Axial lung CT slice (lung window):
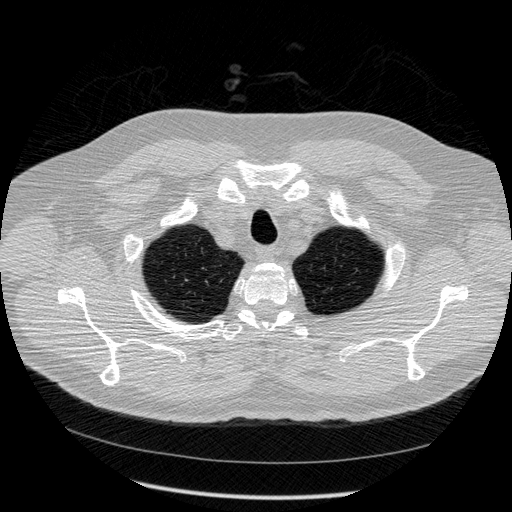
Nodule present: no